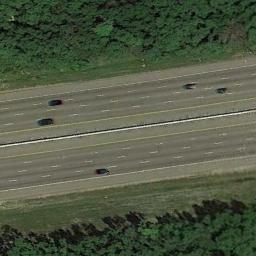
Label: freeway